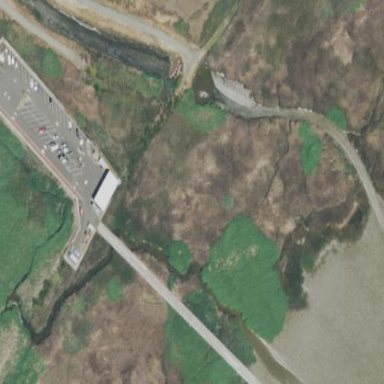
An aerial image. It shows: Marsh wetland.